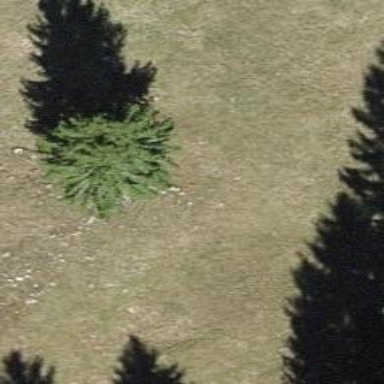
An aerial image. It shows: Evergreen needle-leaved tree in agricultural setting.